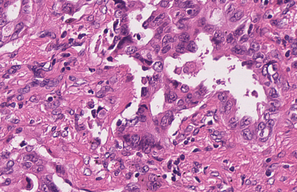
Tumor epithelial tissue: yes
Tumor-associated stroma tissue: yes
Normal tissue: no